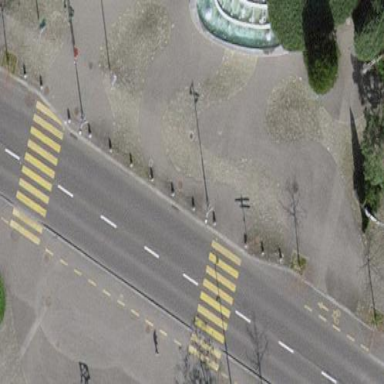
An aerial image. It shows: Pedestrian path with asphalt surface.